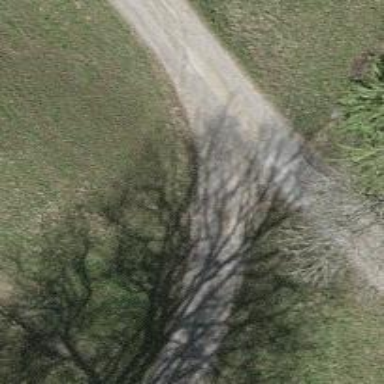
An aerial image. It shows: Gravel track.